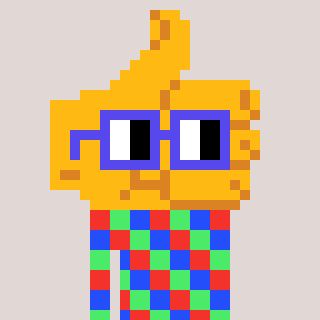
a pixel art character with square blue glasses, a thumbsup-shaped head and a gold-colored body on a warm background